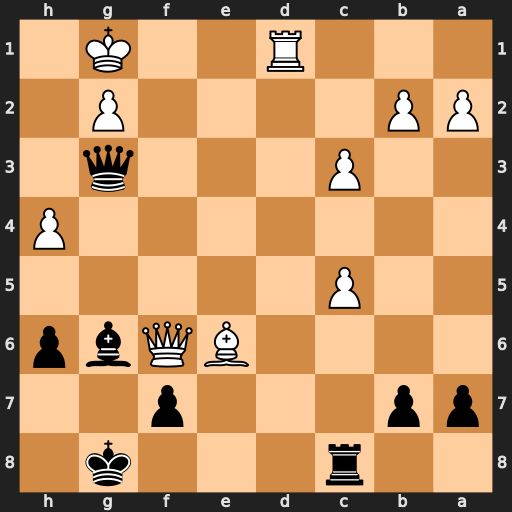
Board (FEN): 2r3k1/pp3p2/4BQbp/2P5/7P/2P3q1/PP4P1/3R2K1
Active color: b
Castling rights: -
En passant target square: -
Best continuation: Qe3+ Kh2 Qxe6 Qxe6 fxe6